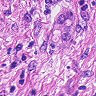
Metastatic tissue present: yes